Interaction volume radius: 10 \u00c5
Interaction volume height: 20 \u00c5
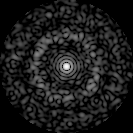
Disorder parameter: 0.8515